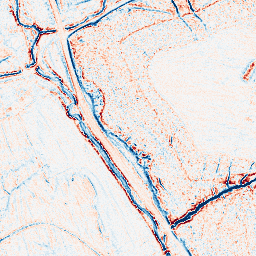
Category: edge_preserving
Decomposition family: anisotropic_diffusion
Decomposition parameters: iterations: 20
kappa: 30
gamma: 0.05
Upsampling method: bspline
Upsampling parameters: scale: 4
Upsampling scale: 4